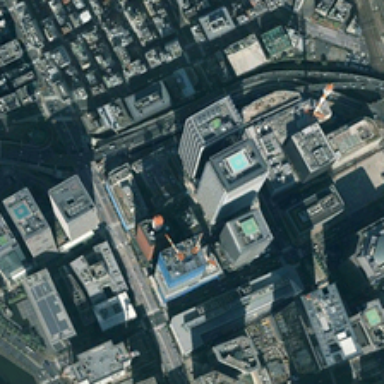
Many crowded buildings are in a commercial area .